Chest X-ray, PA view. Patient: 47 years old, sex M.
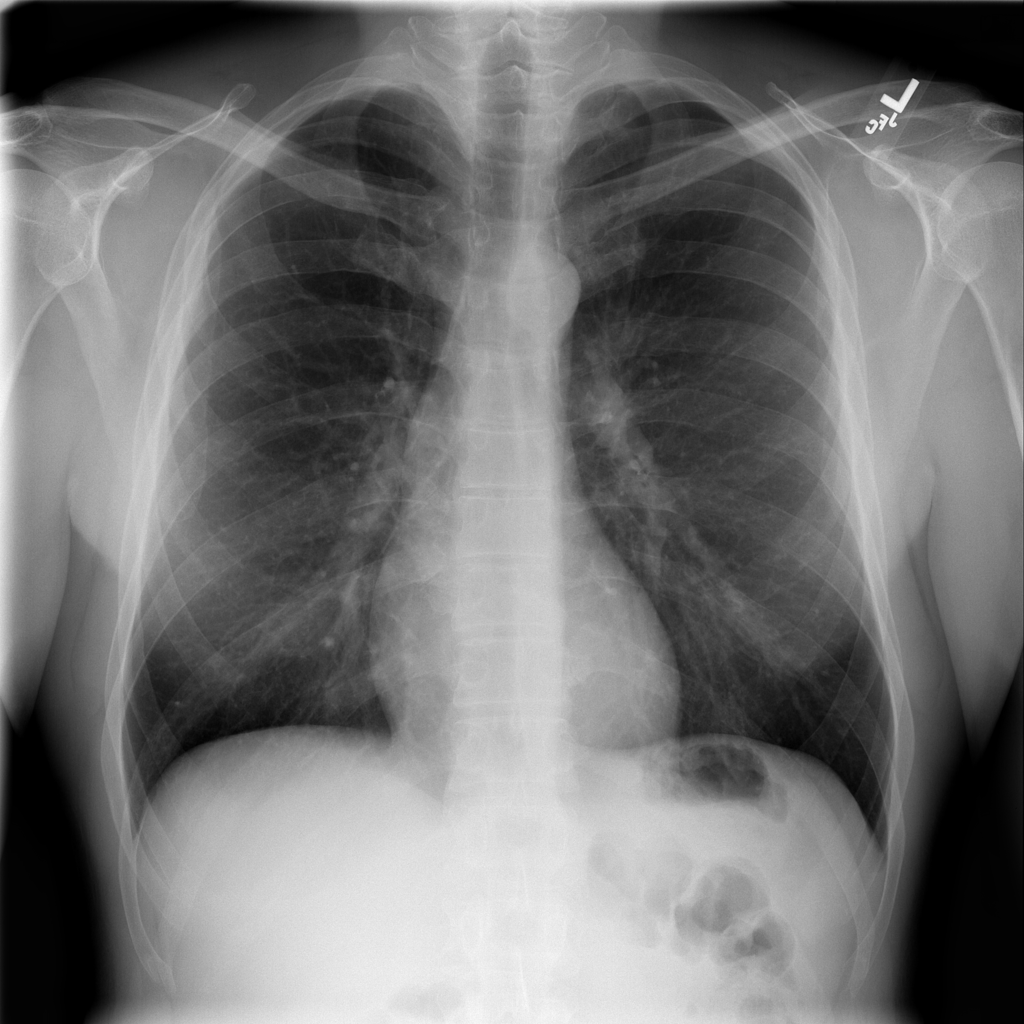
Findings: No Finding